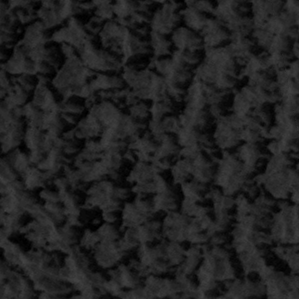
Label: frost